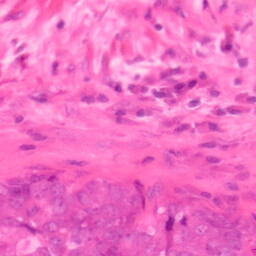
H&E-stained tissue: Colon